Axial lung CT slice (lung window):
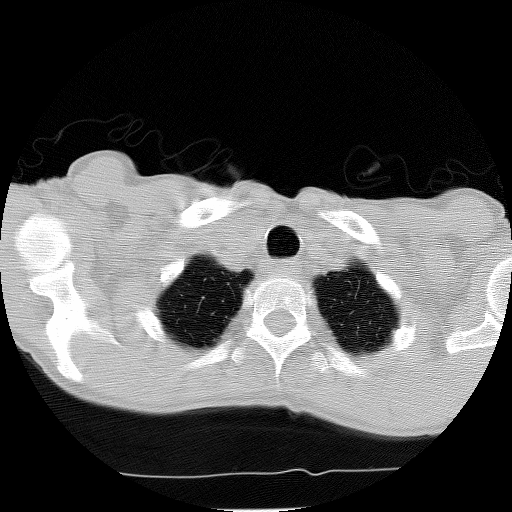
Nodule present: no